Question: The picture describes a maze problem, where green is the starting position and red is the end point. Find the length of the shortest path.
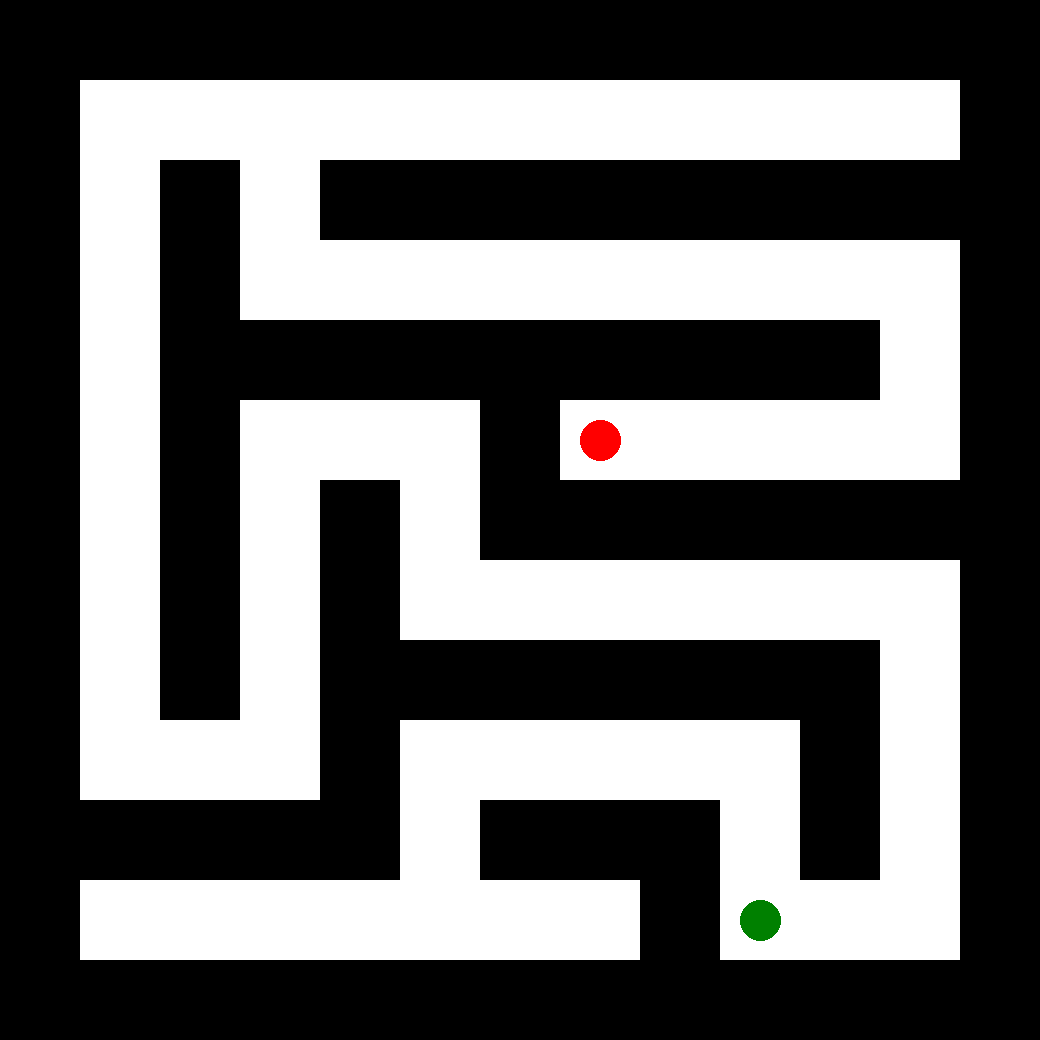
Answer: 48